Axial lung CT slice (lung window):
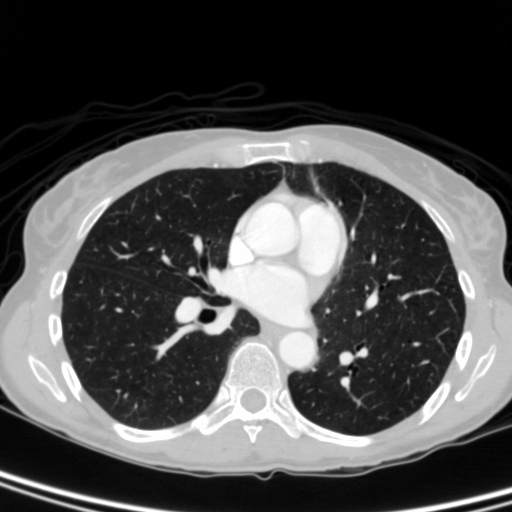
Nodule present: no